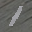
Label: 1